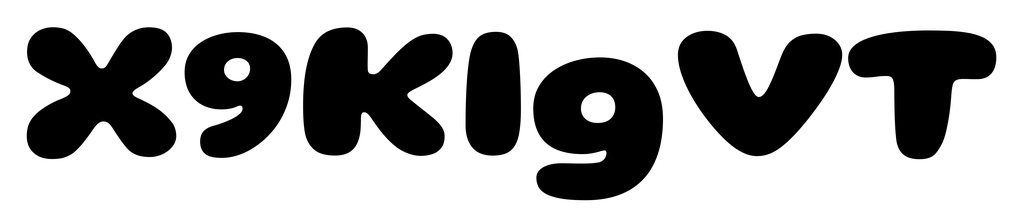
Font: Gluten_ExtraBold